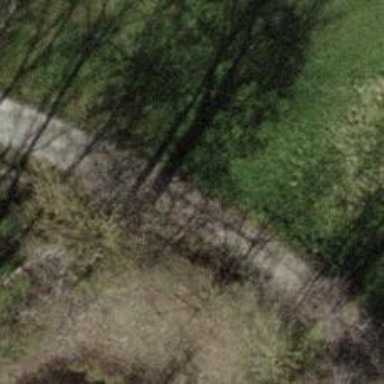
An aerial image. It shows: Track with grade2 tracktype.